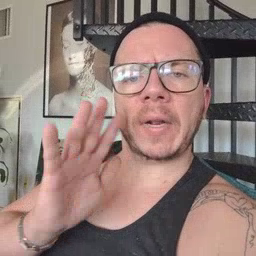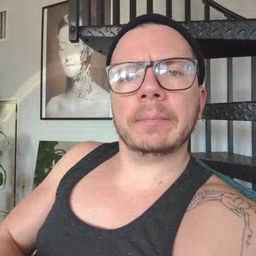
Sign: finish